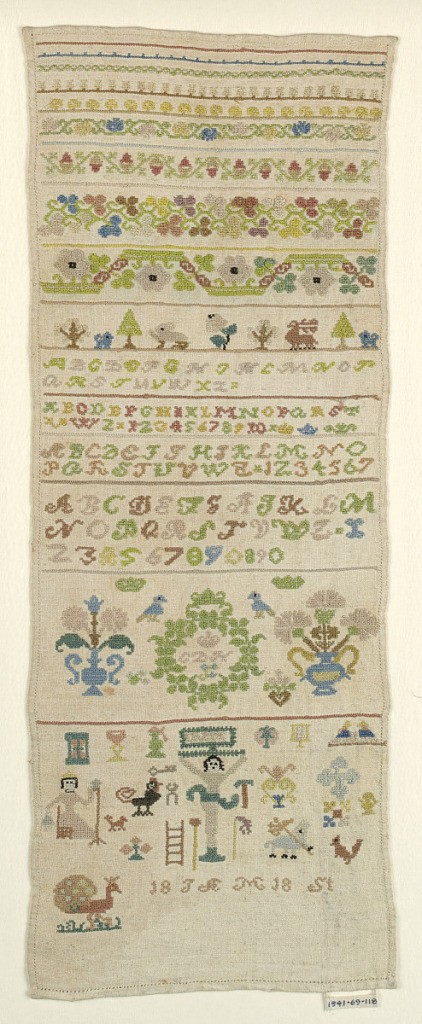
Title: Sampler
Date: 1818
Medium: silk embroidery, linen foundation Technique: cross stitch on plain weave
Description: Geometric and floral cross borders. Alphabets and numerals along with a Crucifixion, a woman, a peacock and other varying designs. Initialed "C. D. H."